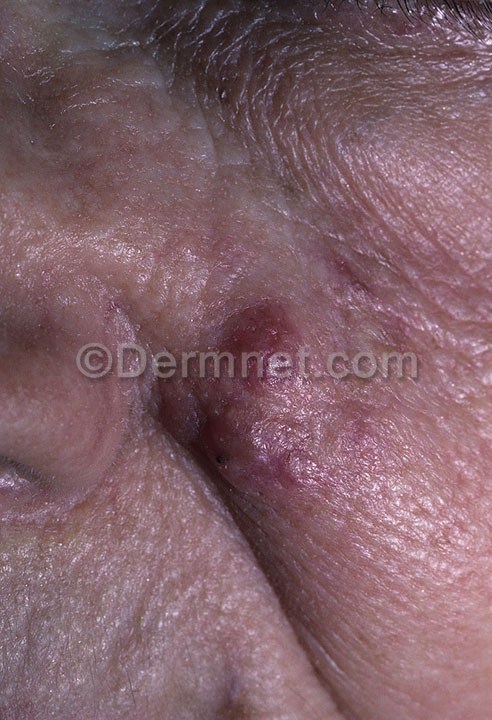
Disease: Vascular Tumors